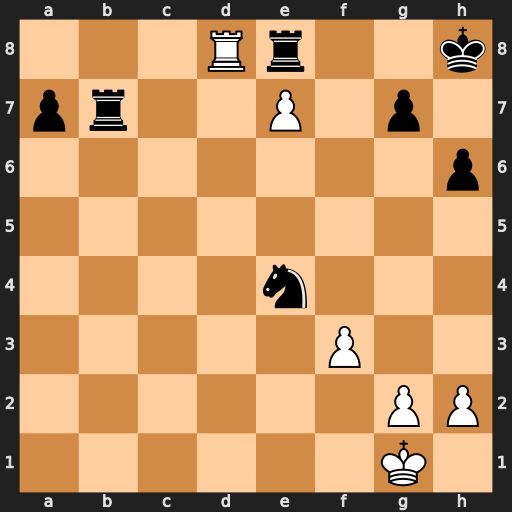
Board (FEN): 3Rr2k/pr2P1p1/7p/8/4n3/5P2/6PP/6K1
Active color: w
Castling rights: -
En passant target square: -
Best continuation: Rxe8+ Kh7 Rh8+ Kxh8 e8=Q+